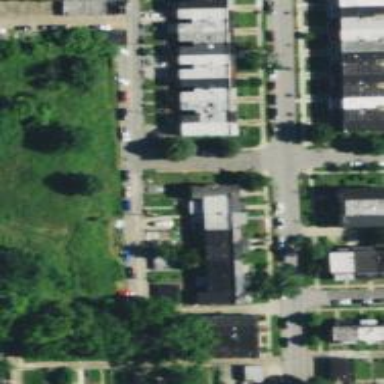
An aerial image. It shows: Alleyway designated as service road.